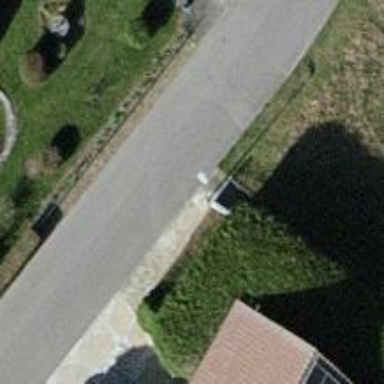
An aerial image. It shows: Support pole.